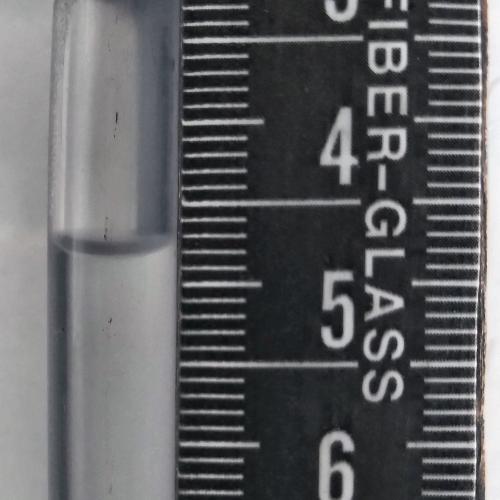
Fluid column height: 4.8 cm